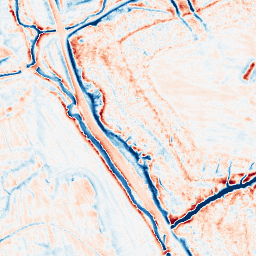
Category: edge_preserving
Decomposition family: anisotropic_diffusion
Decomposition parameters: iterations: 50
kappa: 50
gamma: 0.1
Upsampling method: bicubic
Upsampling parameters: scale: 4
Upsampling scale: 4